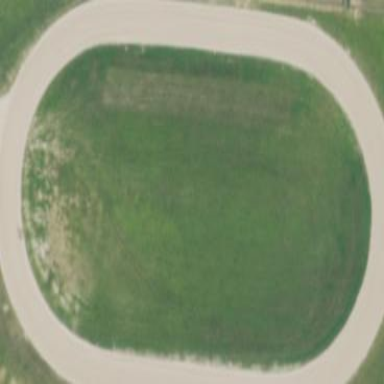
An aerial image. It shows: Bridleway track used for horse racing in leisure land.